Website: apple
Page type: customer-info-address
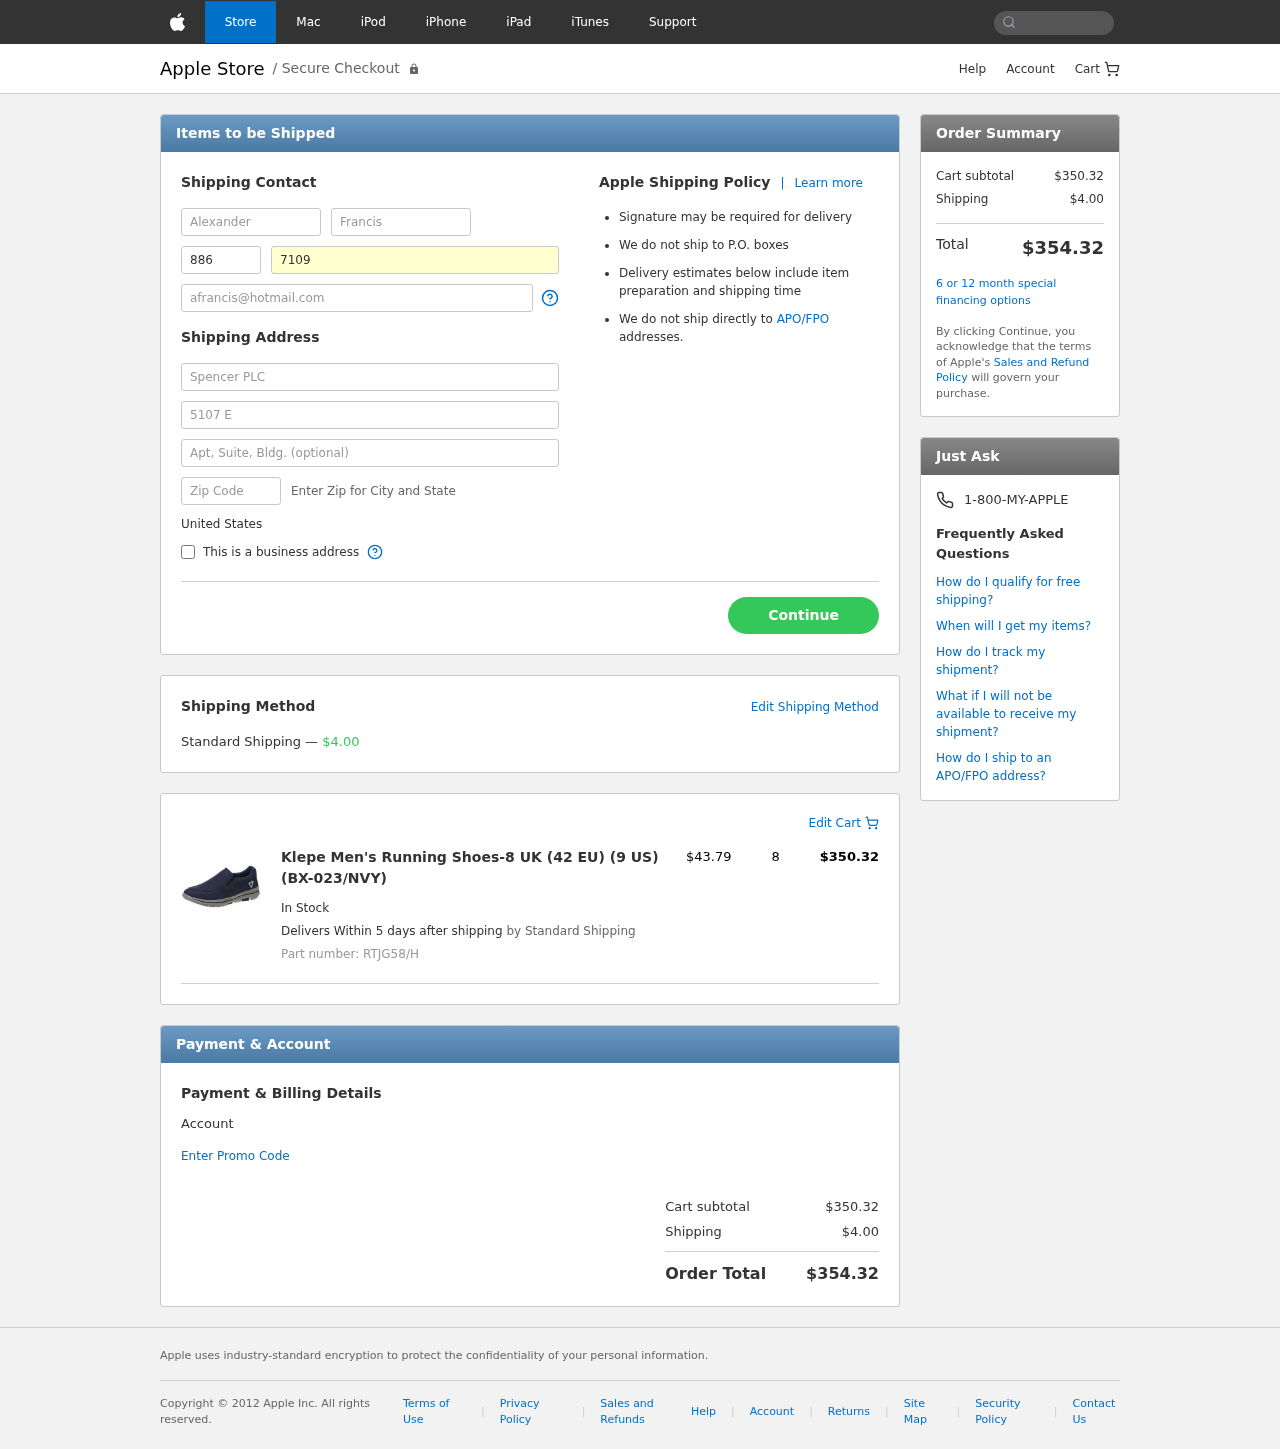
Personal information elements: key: PII_COUNTRY
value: United States
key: PII_FIRSTNAME
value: Alexander
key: PII_LASTNAME
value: Francis
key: PII_PHONE_AREA
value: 886
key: PII_PHONE_LINE
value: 7109
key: PII_EMAIL
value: afrancis@hotmail.com
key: PII_COMPANY
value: Spencer PLC
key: PII_STREET
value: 5107 Elliott Cliff Apt. 451
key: PII_POSTCODE
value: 31206
Product elements: key: PRODUCT1_NAME
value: Klepe Men's Running Shoes-8 UK (42 EU) (9 US) (BX-023/NVY)
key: PRODUCT1_PRICE
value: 43.79
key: PRODUCT1_QUANTITY
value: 8
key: PRODUCT1_SKU
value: RTJG58/H
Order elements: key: ORDER_SHIPPING_COST
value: $4.00
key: ORDER_ITEM_TOTAL
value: $350.32
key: ORDER_SUBTOTAL
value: $350.32
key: ORDER_TOTAL
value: $354.32